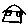
Label: house